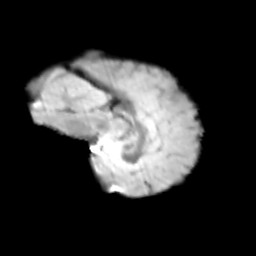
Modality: T2w
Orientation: sagittal
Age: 10
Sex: female
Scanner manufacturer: siemens
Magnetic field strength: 3 T
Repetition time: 3.8 s
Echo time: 0.07 s